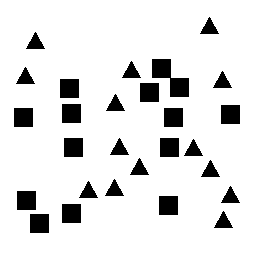
Squares: 14
Triangles: 14
Stars: 0
Total shapes: 28